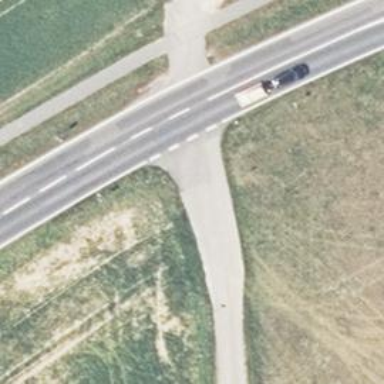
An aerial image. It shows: Unclassified road with asphalt surface.